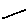
Label: line